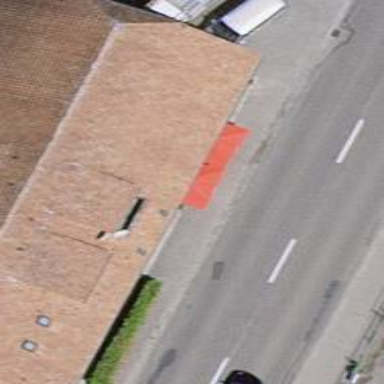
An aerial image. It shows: Restaurant.